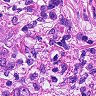
Metastatic tissue present: yes